Fundus camera: zeiss
Shooting center: fovea
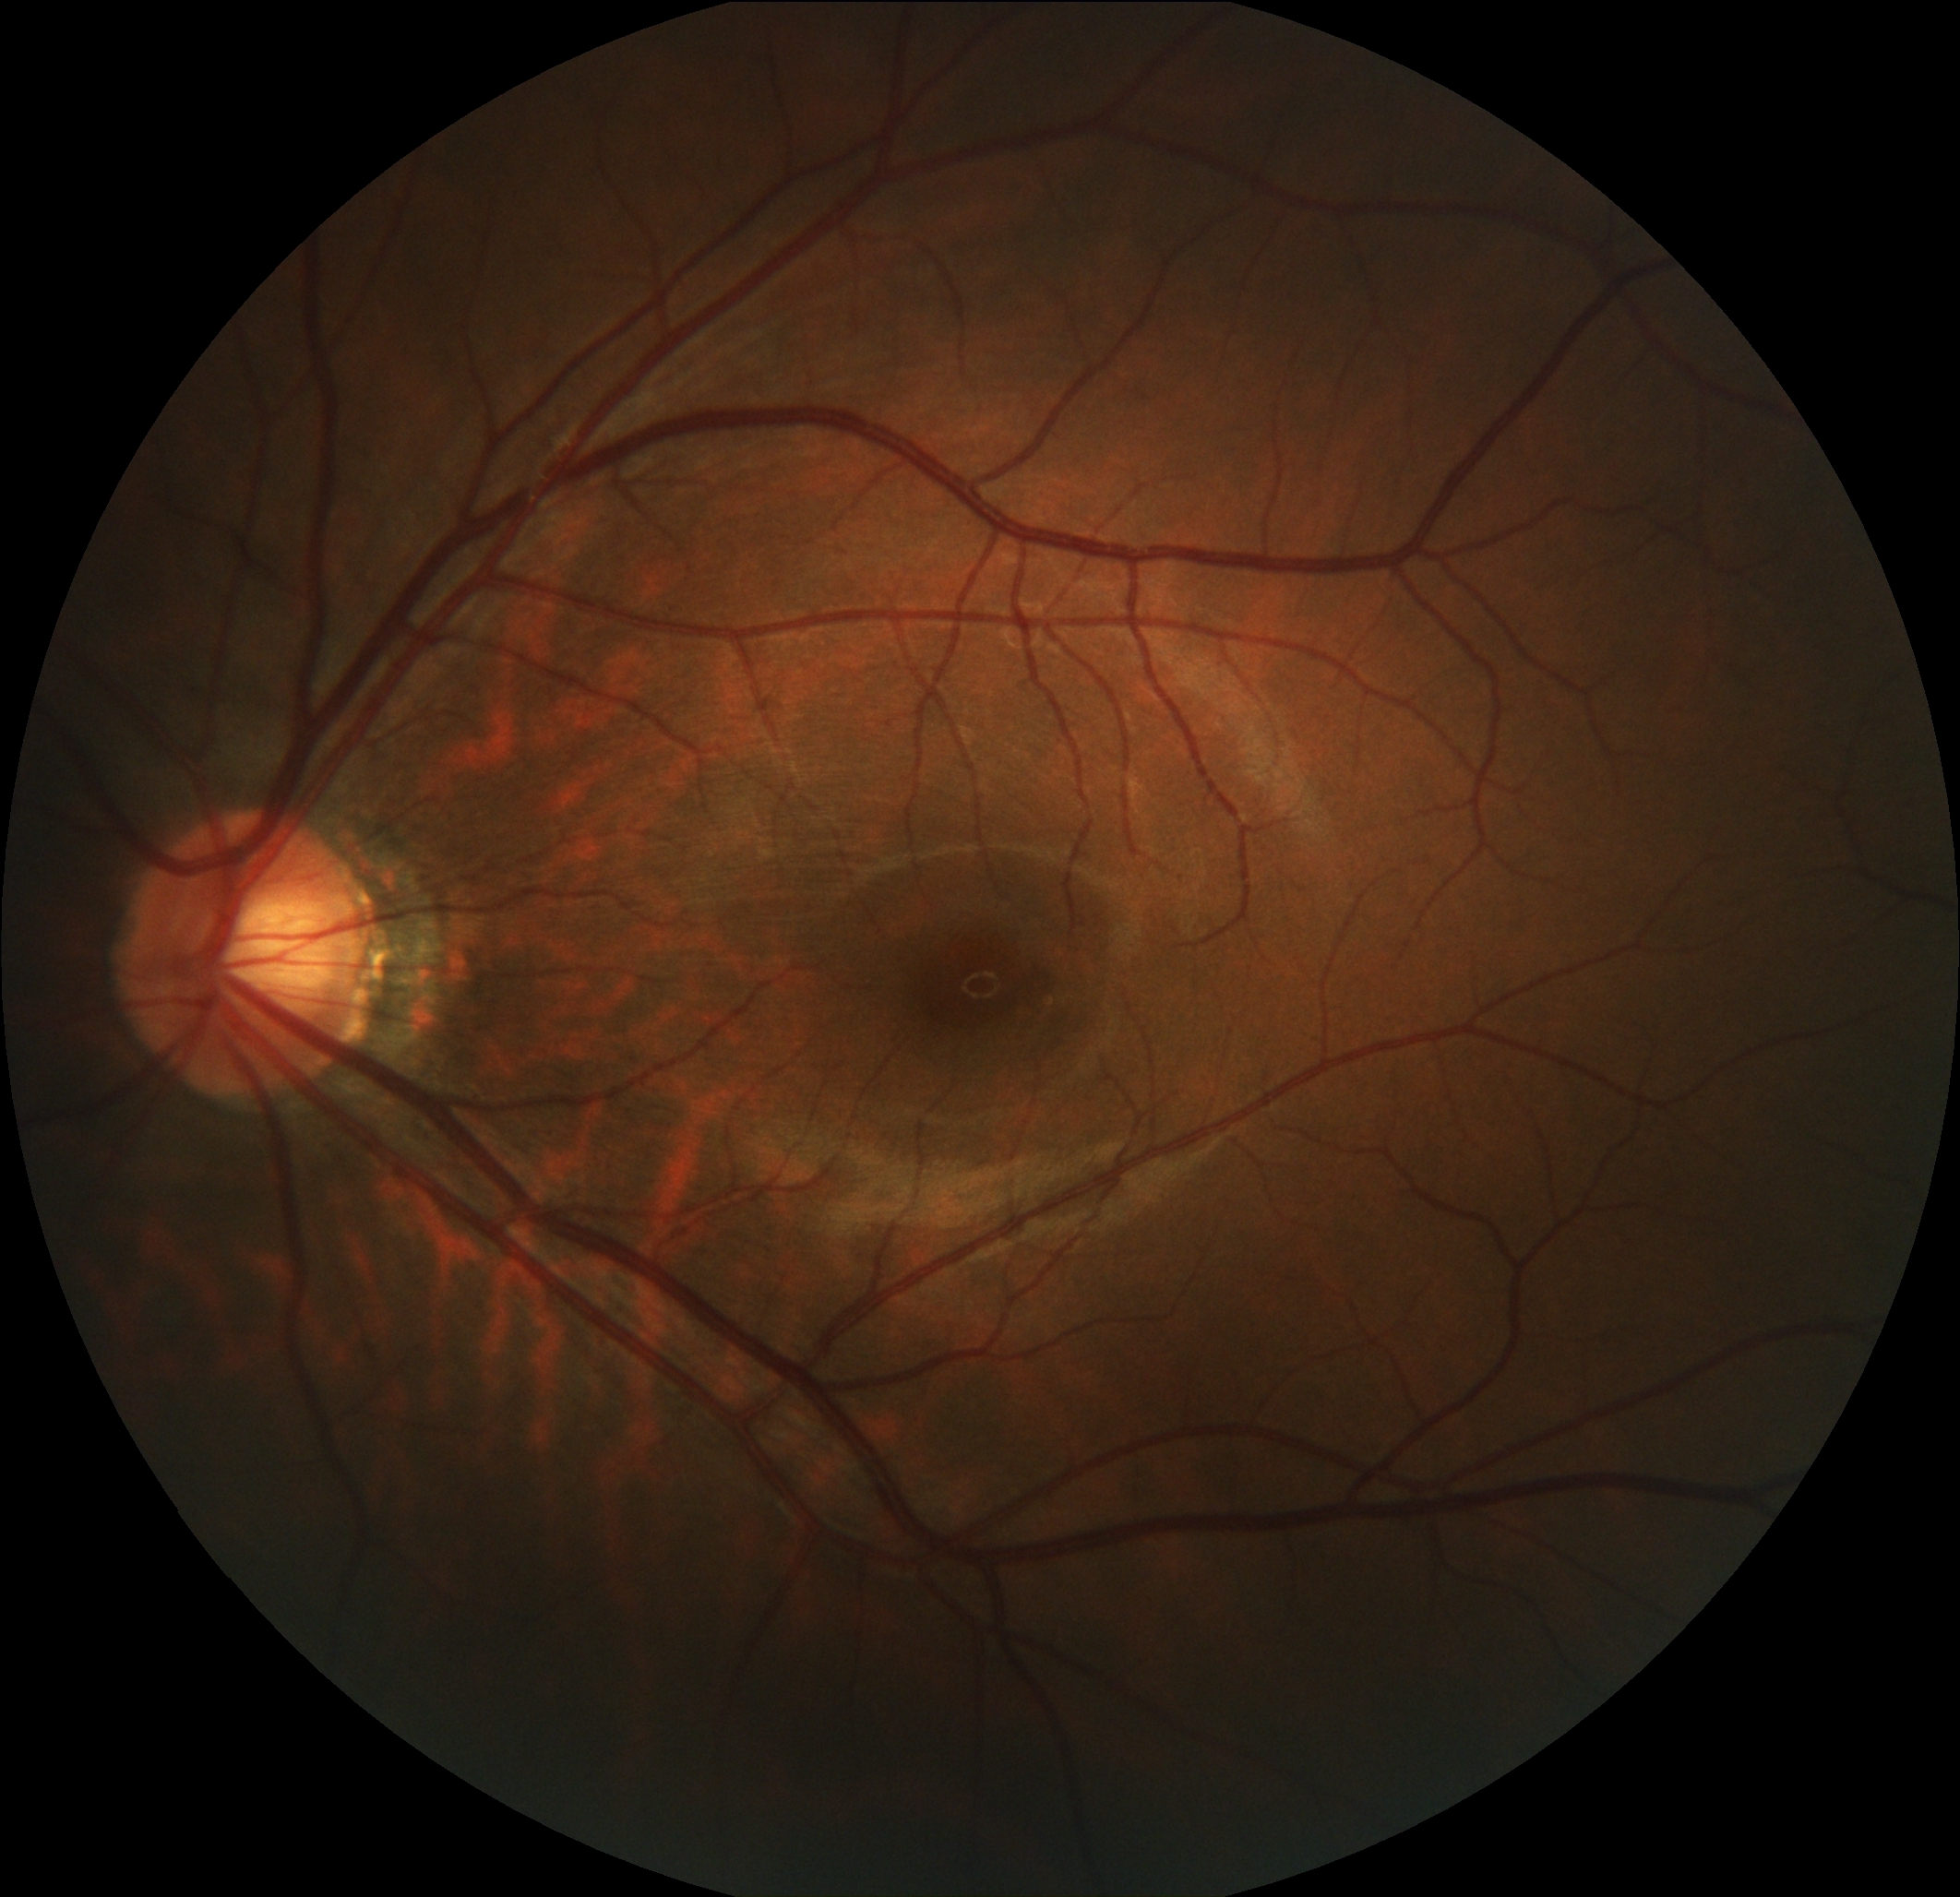
Pathologic myopia: no
Patchy retinal atrophy: present
Retinal detachment: absent